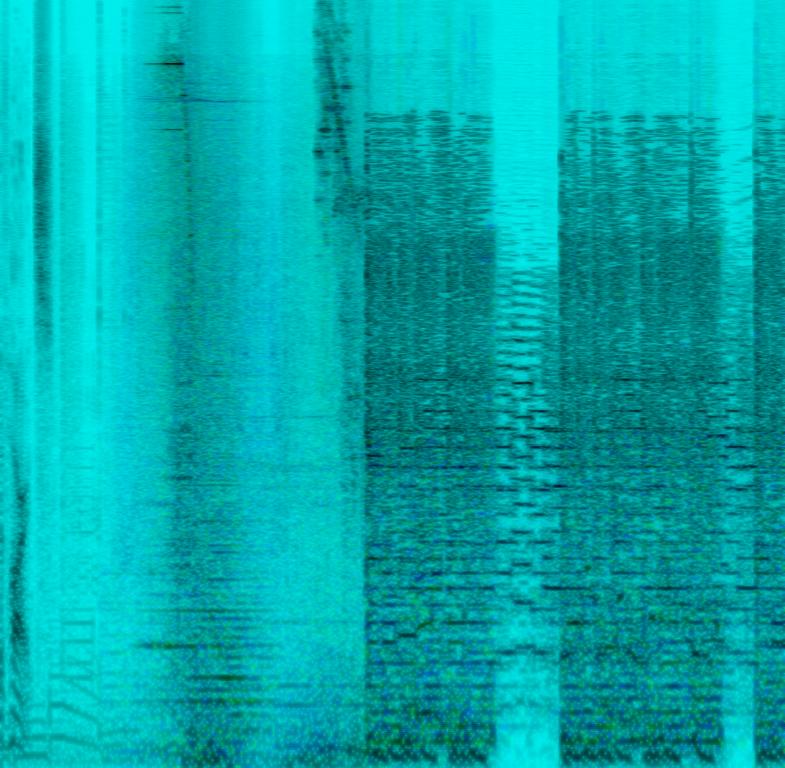
This music is an electronic instrumental. The tempo is fast with heavily synthesised arrangements and intense drumming with a male voice speaking over the music. The music is intense, vigorous,animated, futuristic  and vital. It sounds like video game music and the male voice seems to be reviewing Video Games.